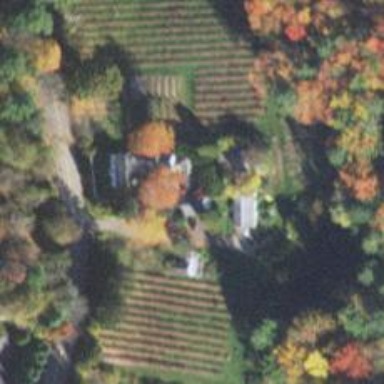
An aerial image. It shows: Farm.